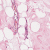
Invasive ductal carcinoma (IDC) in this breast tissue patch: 0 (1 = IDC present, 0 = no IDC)